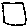
Label: square